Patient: sex M, age 42
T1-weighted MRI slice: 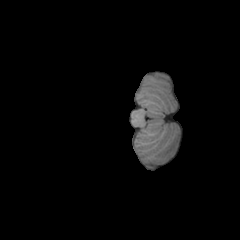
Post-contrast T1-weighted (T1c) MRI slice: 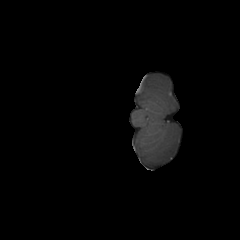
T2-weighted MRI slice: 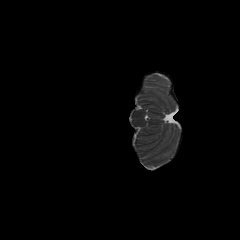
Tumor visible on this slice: no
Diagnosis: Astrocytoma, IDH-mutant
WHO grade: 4